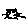
Label: cat